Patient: sex F, age 63
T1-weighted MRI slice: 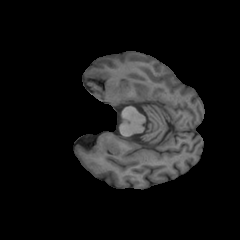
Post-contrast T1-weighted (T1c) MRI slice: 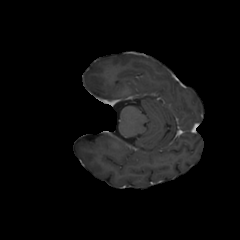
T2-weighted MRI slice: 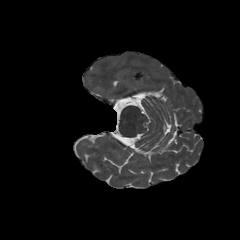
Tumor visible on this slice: no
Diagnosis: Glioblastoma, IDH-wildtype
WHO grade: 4